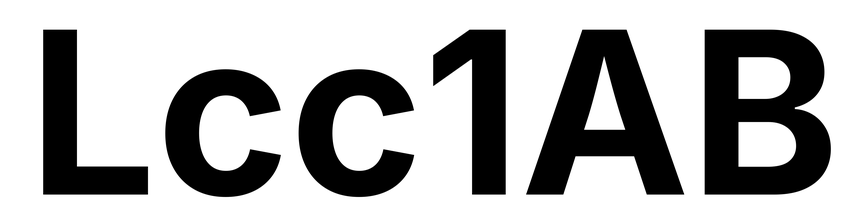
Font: Inter_Bold